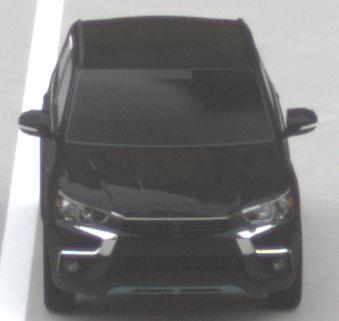
Make: Mitsubishi
Model: Outlander 2.0 Plug-In Hybrid
Detailed model: Outlander (III) Plug-In Hybrid
Model produced from: 2015/10
Model produced until: 2018/08
Doors: 5
Color: black
Road condition: dry road
Daytime: midday
Contrast: low contrast